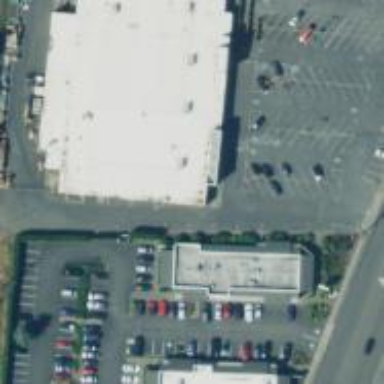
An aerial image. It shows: Retail building.